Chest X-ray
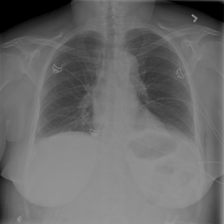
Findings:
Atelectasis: positive
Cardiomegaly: negative
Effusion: positive
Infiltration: positive
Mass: negative
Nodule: negative
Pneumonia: negative
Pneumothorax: negative
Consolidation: negative
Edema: negative
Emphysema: positive
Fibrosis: negative
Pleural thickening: negative
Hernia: negative